Aerial crown-view tile of a tropical tree (Barro Colorado Island, Panama), acquired 20250414:
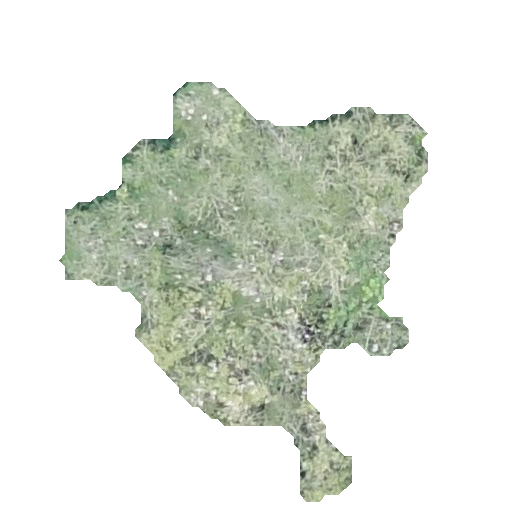
Species: Tabebuia rosea
GBIF accepted scientific name: Tabebuia rosea
Crown area: 121.915 m²